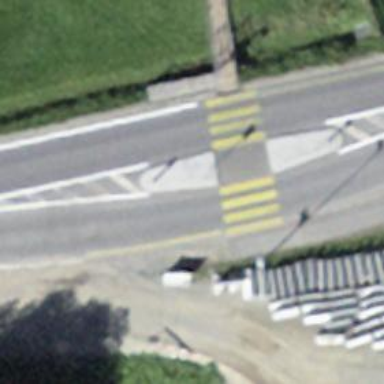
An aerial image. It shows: Marked crossing with zebra crossing island.